Interaction volume radius: 5 \u00c5
Interaction volume height: 30 \u00c5
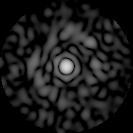
Disorder parameter: 0.8017